Question: Is there anyway I can detect the autofill BEFORE the user selects an option from the dropdown?

Expected: '400010' as seen.
Currently I have:
'''
$('input').on('input paste change keyup', function(event) {
if(event.type=='input'){
console.log( $(this).val() );
}
});
'''
.. and it works AFTER the user has made a selection, but not before as seen in the above screenshot.
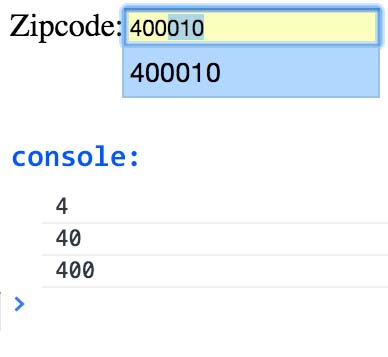
Answer: <URL>, they go in-depth on detected auto-fill events. The problem is that not all browsers support auto-fill events, however I don't think any would be foolish enough to support this feature before the user makes a selection. Think about this: if they supported auto-fill events before a selection was made it would be extremely simple to steal peoples passwords, zipcodes, credit cards, etc. Since you could just send an AJAX request containing the auto completed information in each of these fields, regardless of whether the user actually selected them.
Sorry, if I couldn't be of more help.